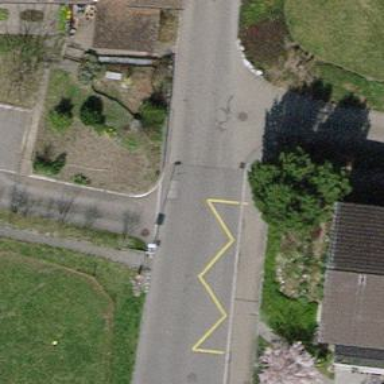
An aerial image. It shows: Bus stop with platform for public transport.